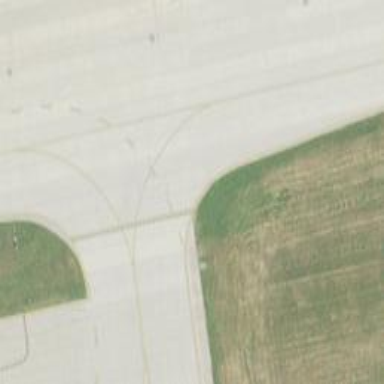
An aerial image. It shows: Image of taxiway at airport.